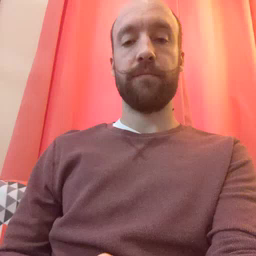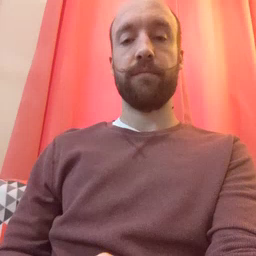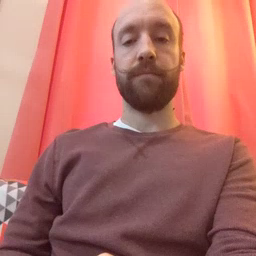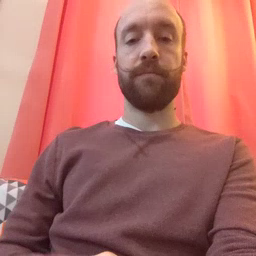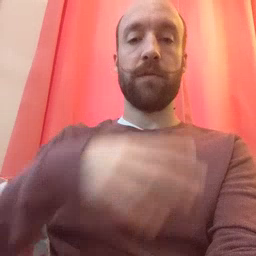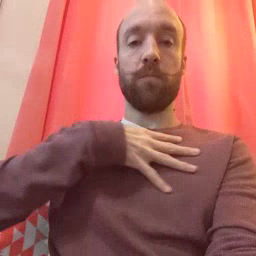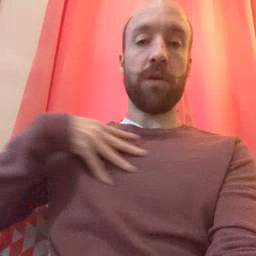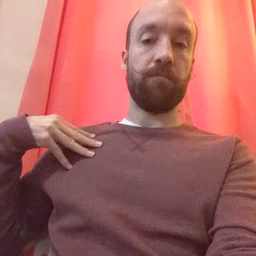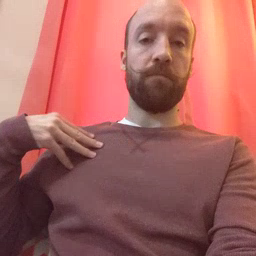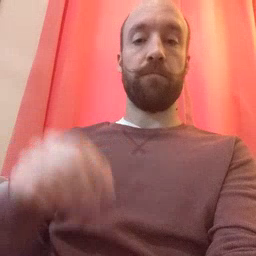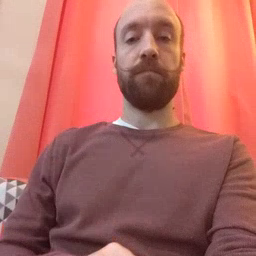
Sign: zebra